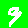
Digit: 9